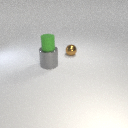
small green rubber cylinder above large gray metal cylinder